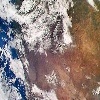
Label: land